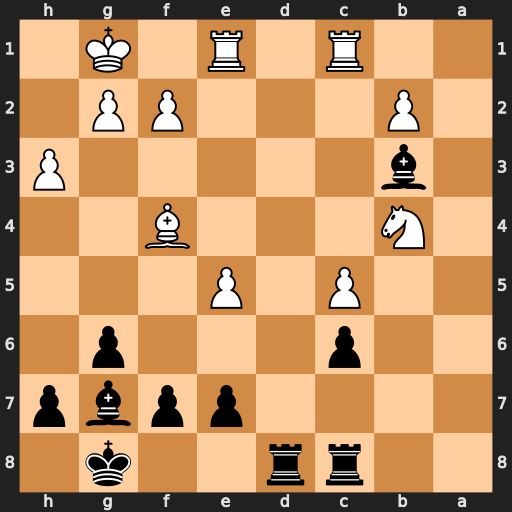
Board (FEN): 2rr2k1/4ppbp/2p3p1/2P1P3/1N3B2/1b5P/1P3PP1/2R1R1K1
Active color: b
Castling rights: -
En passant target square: -
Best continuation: Rd4 Nxc6 Rxc6